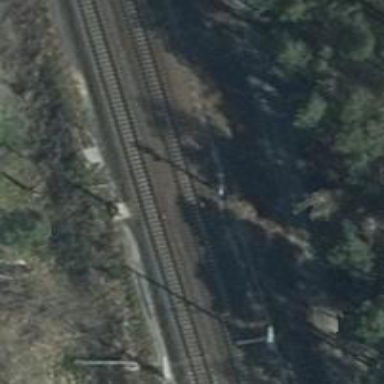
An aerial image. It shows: Railway signal.